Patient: sex M, age 68
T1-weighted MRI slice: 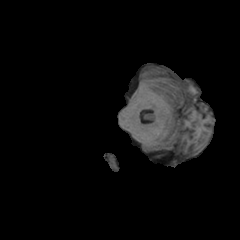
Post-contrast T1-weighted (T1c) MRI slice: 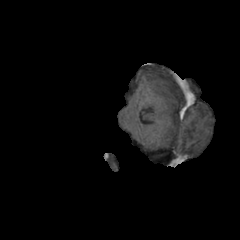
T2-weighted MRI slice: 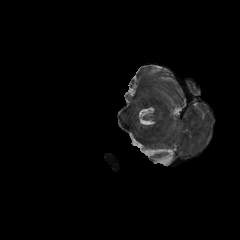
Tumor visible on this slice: no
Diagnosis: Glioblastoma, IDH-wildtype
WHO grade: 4